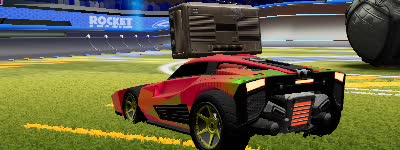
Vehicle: breakout